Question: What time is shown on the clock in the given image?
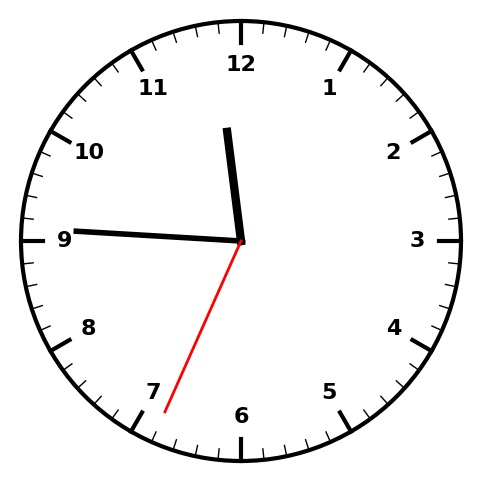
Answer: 11:45:34